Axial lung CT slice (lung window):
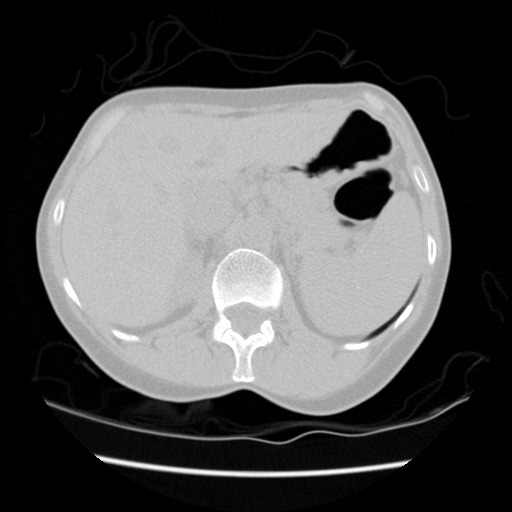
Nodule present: no